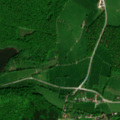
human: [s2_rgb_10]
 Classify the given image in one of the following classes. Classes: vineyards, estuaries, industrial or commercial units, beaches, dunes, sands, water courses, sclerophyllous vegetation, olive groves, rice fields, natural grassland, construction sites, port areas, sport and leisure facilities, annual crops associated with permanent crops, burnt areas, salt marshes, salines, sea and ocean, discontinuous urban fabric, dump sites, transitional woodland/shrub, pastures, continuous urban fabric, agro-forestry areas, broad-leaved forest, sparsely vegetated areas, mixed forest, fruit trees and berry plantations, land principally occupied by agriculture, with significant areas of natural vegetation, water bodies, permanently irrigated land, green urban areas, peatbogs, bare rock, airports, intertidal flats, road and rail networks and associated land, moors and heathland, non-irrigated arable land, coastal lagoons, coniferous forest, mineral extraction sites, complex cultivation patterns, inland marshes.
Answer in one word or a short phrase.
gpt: complex cultivation patterns, land principally occupied by agriculture, with significant areas of natural vegetation, broad-leaved forest, water bodies